Field crop: tomato
Growth stage: 1
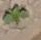
Species: solanum